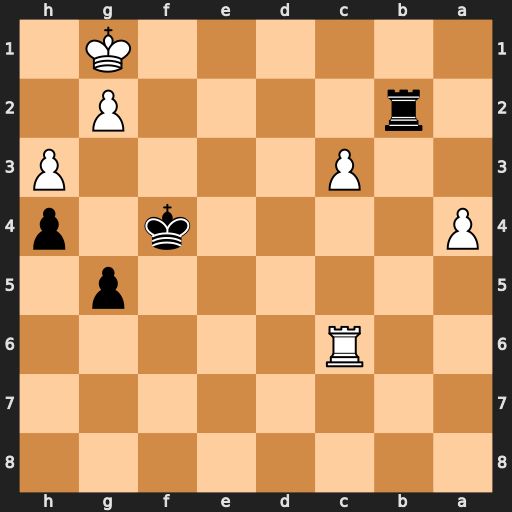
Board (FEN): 8/8/2R5/6p1/P4k1p/2P4P/1r4P1/6K1
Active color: b
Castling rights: -
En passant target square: -
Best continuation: Kg3 Rf6 Rxg2+